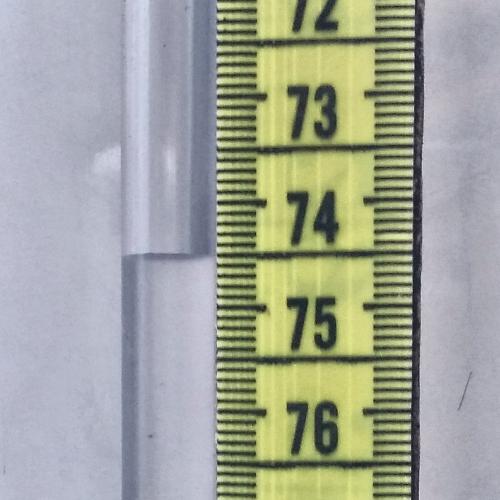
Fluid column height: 74.5 cm